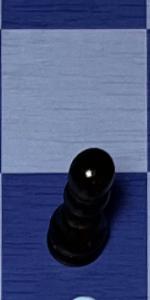
Label: Pawn_Black